Field crop: tomato
Growth stage: 1
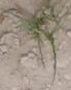
Species: cyperus